Question: One of the more impressive iOS app that I've come across is Jetsetter's due to its great design, incredible interface, and creative uses of animation. One of my favorite components of the app is the teaser photo interface they have for the hotels/venues. They provide a minimized photo slideshow, but if you want the full view you can click it and it expands to expose a larger version of the image. You can see a blurry video of this in action <URL>.
I'm interested in recreating something similar. I'm well aware of the paged galleries like <URL> for images. However what is not clear is whether or not there are separate view controllers.
Is this a transition between two separate view controllers? Or would the minimized and maximized photo viewer be part of the same controller? How would you most efficiently replicate something similar? I've embedded a screen shot below to illustrate the before and after. The <URL> however most effectively illustrates this transition.

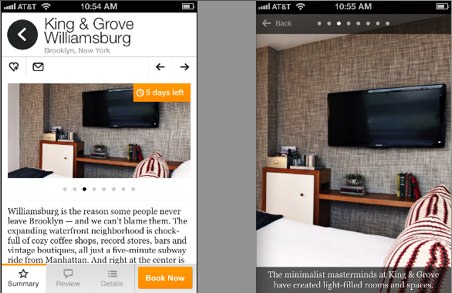
Answer: Mobile engineer from Jetsetter here. They are two separate controllers, but the transition animation occurs in the first. Here's the flow:
1. A user taps the smaller photo.
2. A transition view containing the full size image is placed directly on top of the smaller image.
3. The transition view animates to the bounds of the screen.
4. The photo viewer controller is presented as a modal without animation, completing the effect in one seamless animation.
The effect is reversed when the modal controller is dismissed.
The trick lies in your transition view. We created a UIView subclass (with clipsToBounds enabled) that contains an imageView. The bounds of the transition view expands to reveal the imageView, resulting in no distortion of the final image during the animation.